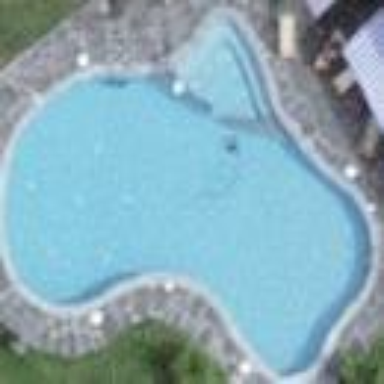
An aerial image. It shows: Swimming pool located in leisure land.